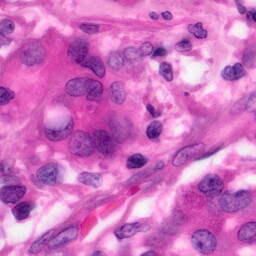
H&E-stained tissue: Pancreatic